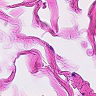
Metastatic tissue present: no